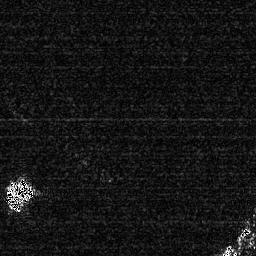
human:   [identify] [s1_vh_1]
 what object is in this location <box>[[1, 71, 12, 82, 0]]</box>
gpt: <ref>1 medium ship at the bottom left</ref>